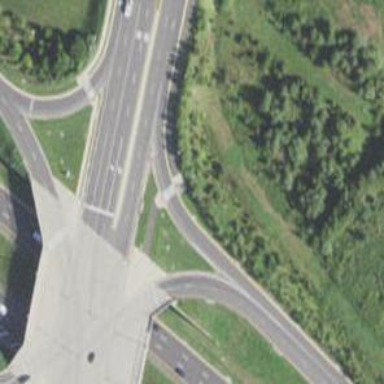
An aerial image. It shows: Uncontrolled zebra crossing on the road.